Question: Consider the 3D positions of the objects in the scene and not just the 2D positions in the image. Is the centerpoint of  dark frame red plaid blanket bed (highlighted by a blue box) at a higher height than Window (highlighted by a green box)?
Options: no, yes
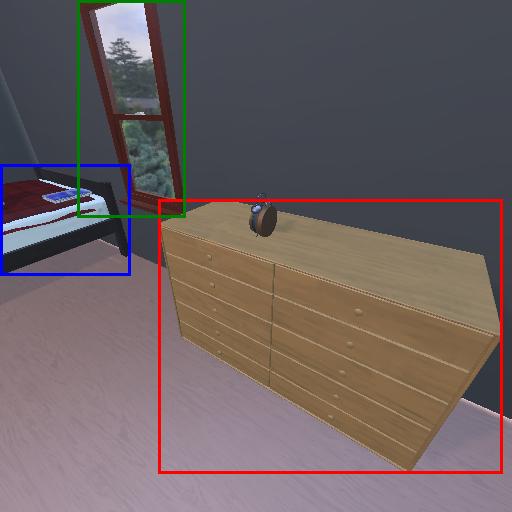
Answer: no